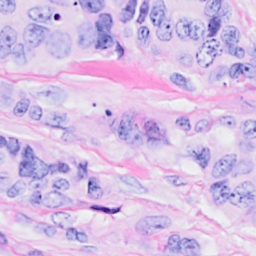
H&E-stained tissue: Breast